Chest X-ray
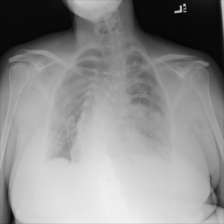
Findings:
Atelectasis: positive
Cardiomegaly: negative
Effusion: negative
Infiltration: negative
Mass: negative
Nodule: positive
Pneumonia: negative
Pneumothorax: negative
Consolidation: negative
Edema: negative
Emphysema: negative
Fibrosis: negative
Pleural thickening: negative
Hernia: negative